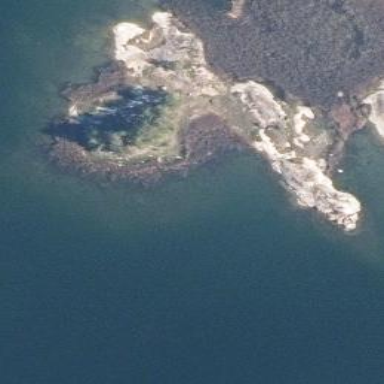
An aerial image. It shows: Islet along the natural coastline.